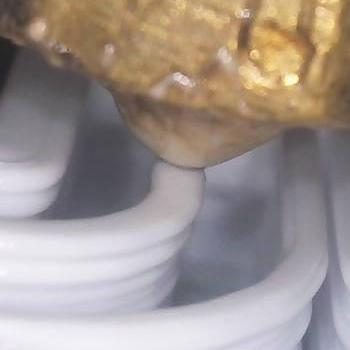
Flow rate: 267%